Question: Hello i have this code to load php file into div. Its working but i need load next file into this div.
'''
<script type="text/javascript">
$(function() {
$("a.load").on("click", function(load) {
load.preventDefault();
$("#zaw").hide().load(this.href).fadeToggle(1000);
});
});
</script>
<li><a class="load" href="zzz.php">zzz</a></li>
'''
If i click "zzz" link loading file into my div (file table with images) i need hide this page and load next by click image.

Now working
'''
<script type="text/javascript">
$(function() {
$("a.load").on("click", function(load) {
load.preventDefault();
$("#zaw").hide().empty().load(this.href).fadeToggle(1000);
});
});
</script>
'''
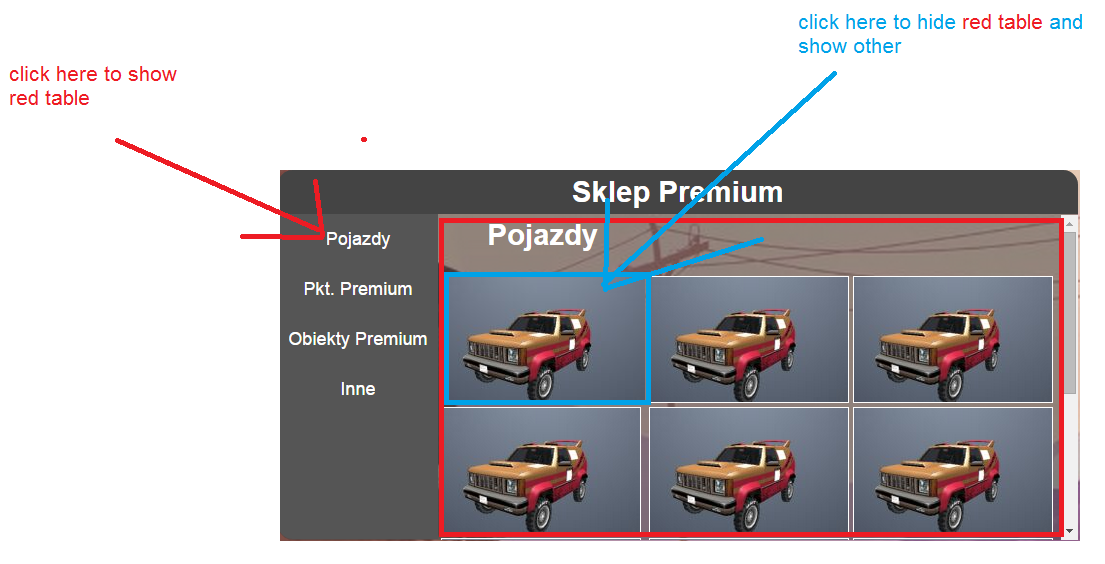
Answer: You just simply need to bind another click event to an image (or table body) that you load through 'load()' function. However, you may experience some issue with your click not working, and heres why:
If you attach two click handlers, one for 'a.load' and second for, let's say, '.image' than only the first event will actually get bind to its element, and the socond one won't be attached because, well, '.image' doesn't exist yet - not untill you load it.
You could expect, that once you php file content will get loaded (with '.image' elements in it), then clicking them will fire an action you have declared, but it won't - those '.image''s are new DOM elements and they missed an event binding procedure which was done only once when the DOM was created (or DOM was ready if you use '$.(document).ready()').
So, in order to get those clicks to work you need to either attatch them on 'load()' function callback, like so:
'''
$("a.load").on("click", function(load) {
load.preventDefault();
$("#zaw").hide().load(this.href, function(){
$(".image").on("click", function(e) {
$("#zaw").hide().load(/* load what you want */);
});
})
.fadeToggle(1000);
});
'''
or insert '.image' click event binding inside php file you are loading or use some sort of delegation, for example:
'''
$(document).on('click', '.image', function(){
/* do what you want */
});
'''
which will make sure that even new, dynamically created DOM element will fire an action you want.